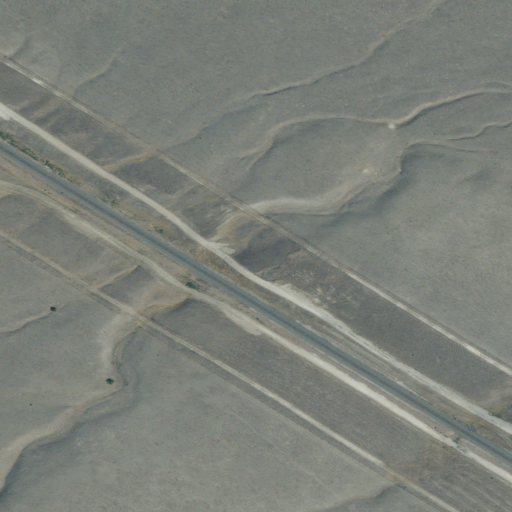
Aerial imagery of valley in Montana named Kelly Spring Gulch containing grassland, low intensity development, medium intensity development, and open development